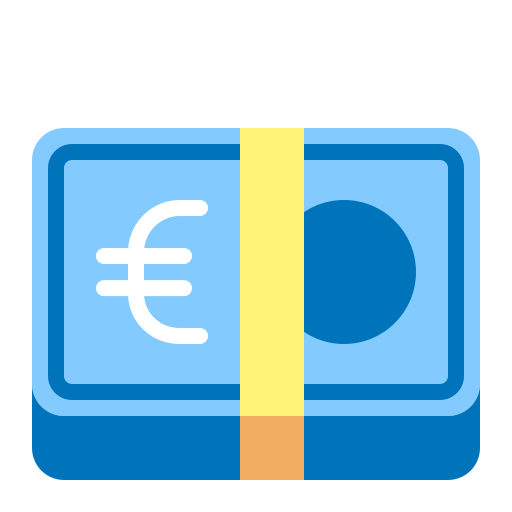
euro banknote flat